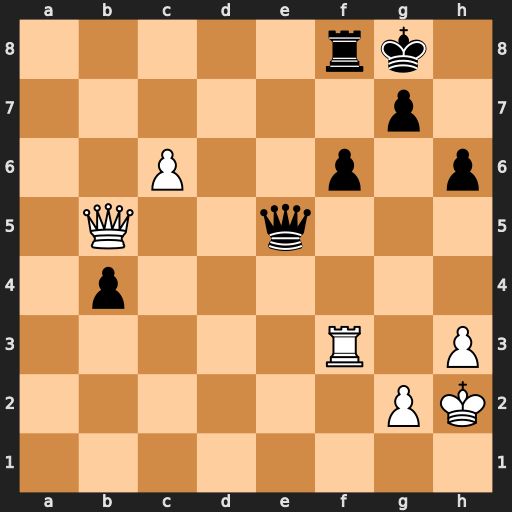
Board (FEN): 5rk1/6p1/2P2p1p/1Q2q3/1p6/5R1P/6PK/8
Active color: w
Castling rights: -
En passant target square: -
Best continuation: Qxe5 fxe5 Rxf8+ Kxf8 c7